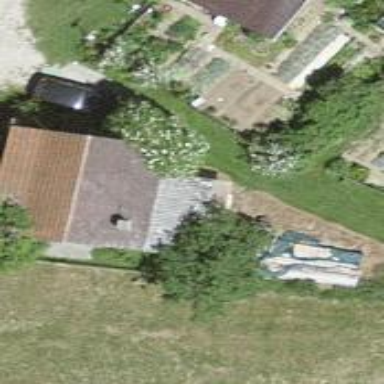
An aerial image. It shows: Barn.